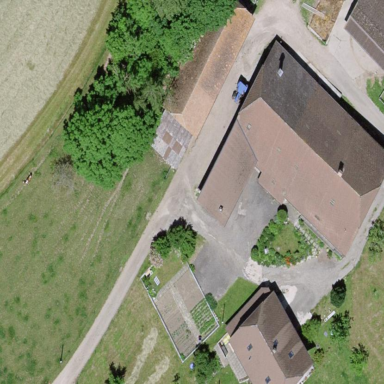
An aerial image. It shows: Farmyard area.